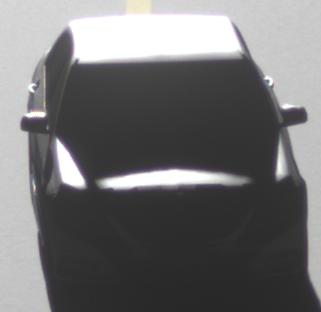
Make: Mercedes-Benz
Model: E 200
Detailed model: E-Class (212) Limousine
Model produced from: 2013/04
Model produced until: 2015/10
Doors: 4
Color: white
Road condition: dry road
Daytime: morning or afternoon
Contrast: high contrast